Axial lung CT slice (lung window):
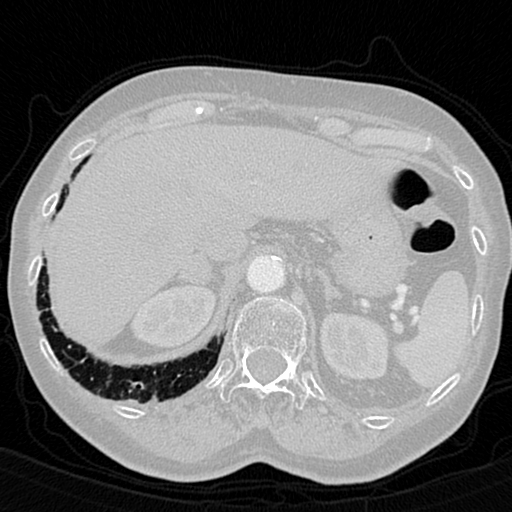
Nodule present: no